Interaction volume radius: 5 \u00c5
Interaction volume height: 20 \u00c5
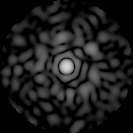
Disorder parameter: 0.847